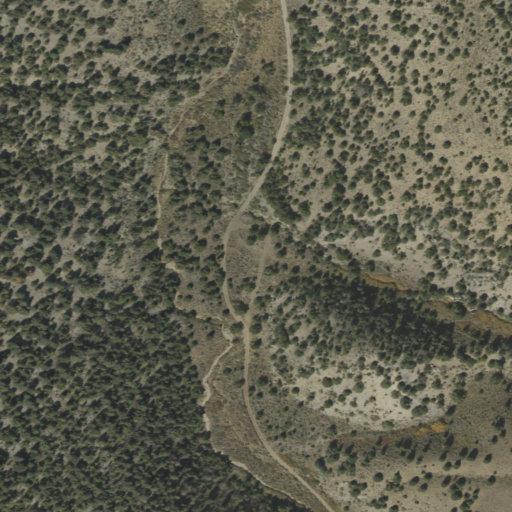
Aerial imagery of valley in Utah named Gash Canyon containing only evergreen forest